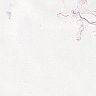
Metastatic tissue present: no